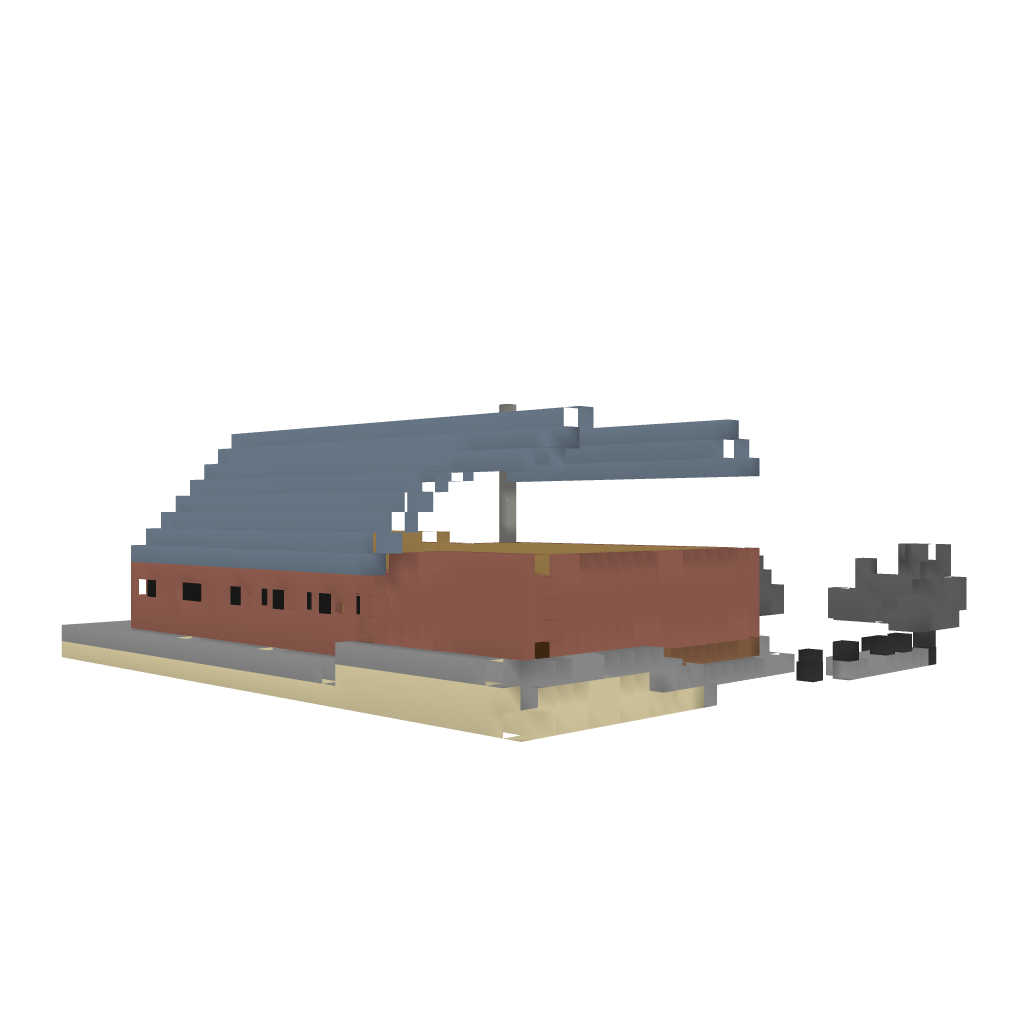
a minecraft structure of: liberty tavern